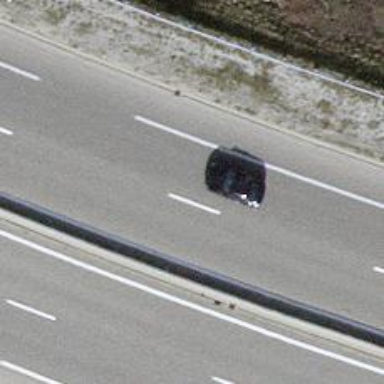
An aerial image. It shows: Asphalt motorway categorized as trunk road.